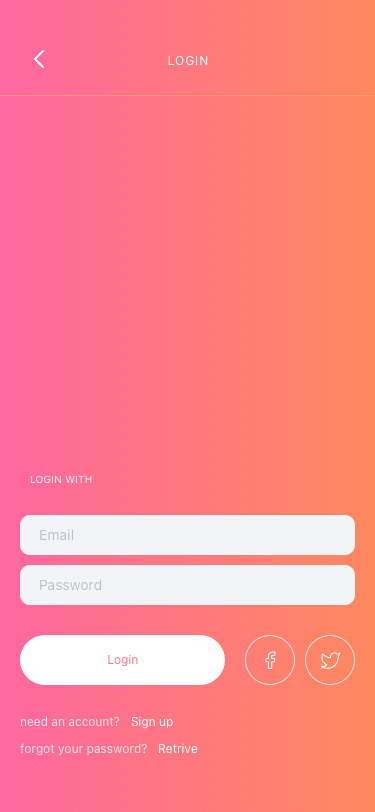
Text in this UI design:
forgot your password?
Retrive
need an account?
Sign up
LOGIN WITH
Login